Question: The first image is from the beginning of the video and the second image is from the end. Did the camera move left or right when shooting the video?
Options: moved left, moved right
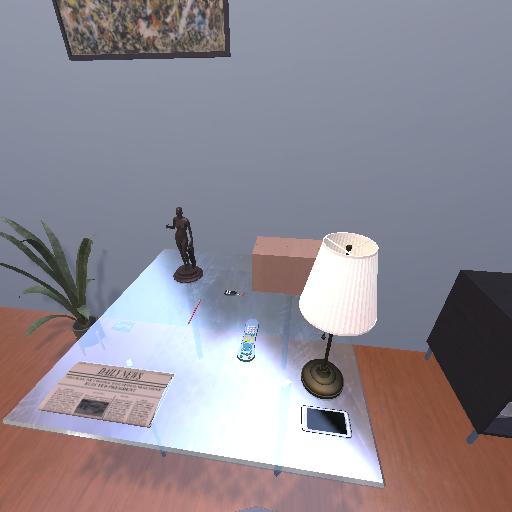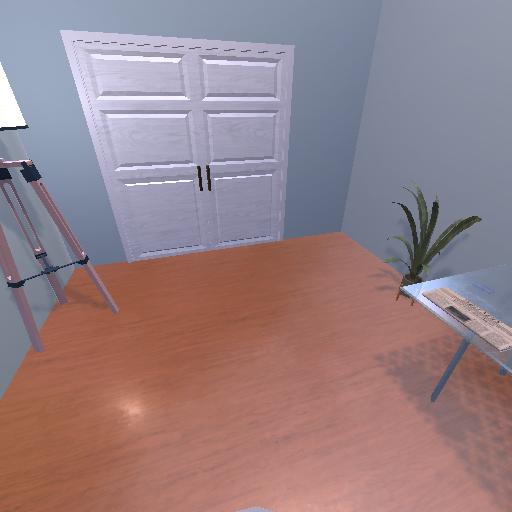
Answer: moved left